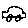
Label: car